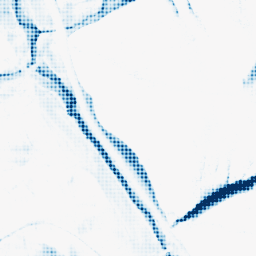
Category: morphological
Decomposition family: morphological_square
Decomposition parameters: operation: closing
size: 20
Upsampling method: sinc_blackman
Upsampling parameters: scale: 8
kernel_size: 8
Upsampling scale: 8